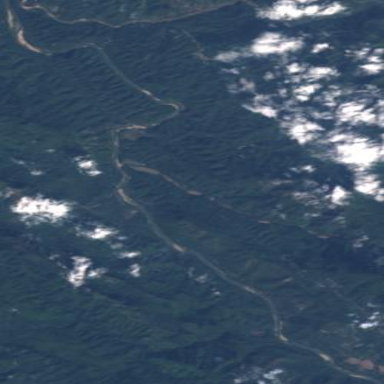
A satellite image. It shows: River flowing through the landscape.